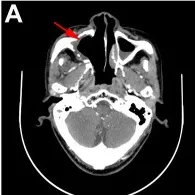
CT findings of patient in one year follow-up. Horizontal.
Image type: radiology (ct)